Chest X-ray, AP view. Patient: 49 years old, sex M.
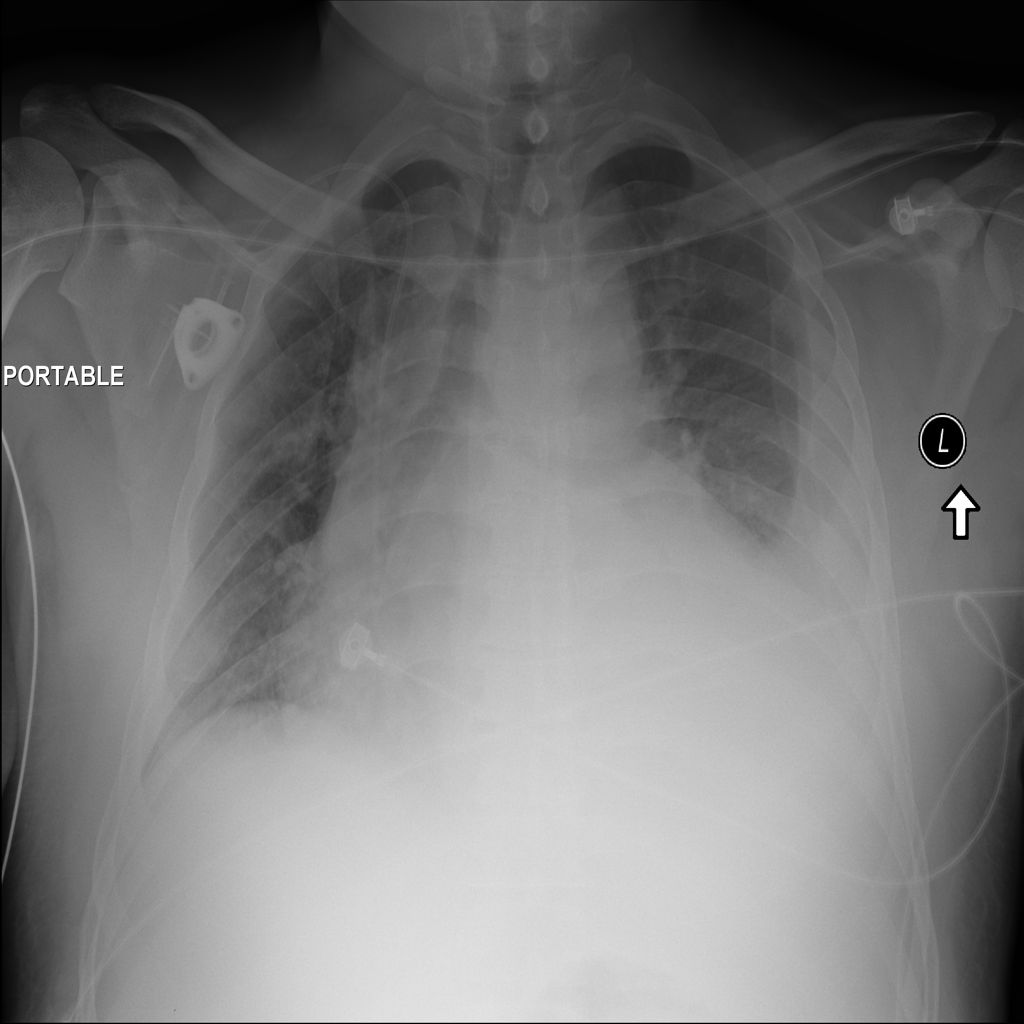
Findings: Cardiomegaly, Consolidation, Effusion